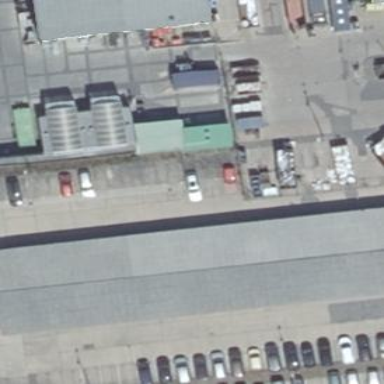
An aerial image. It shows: Carport building with grey roof.